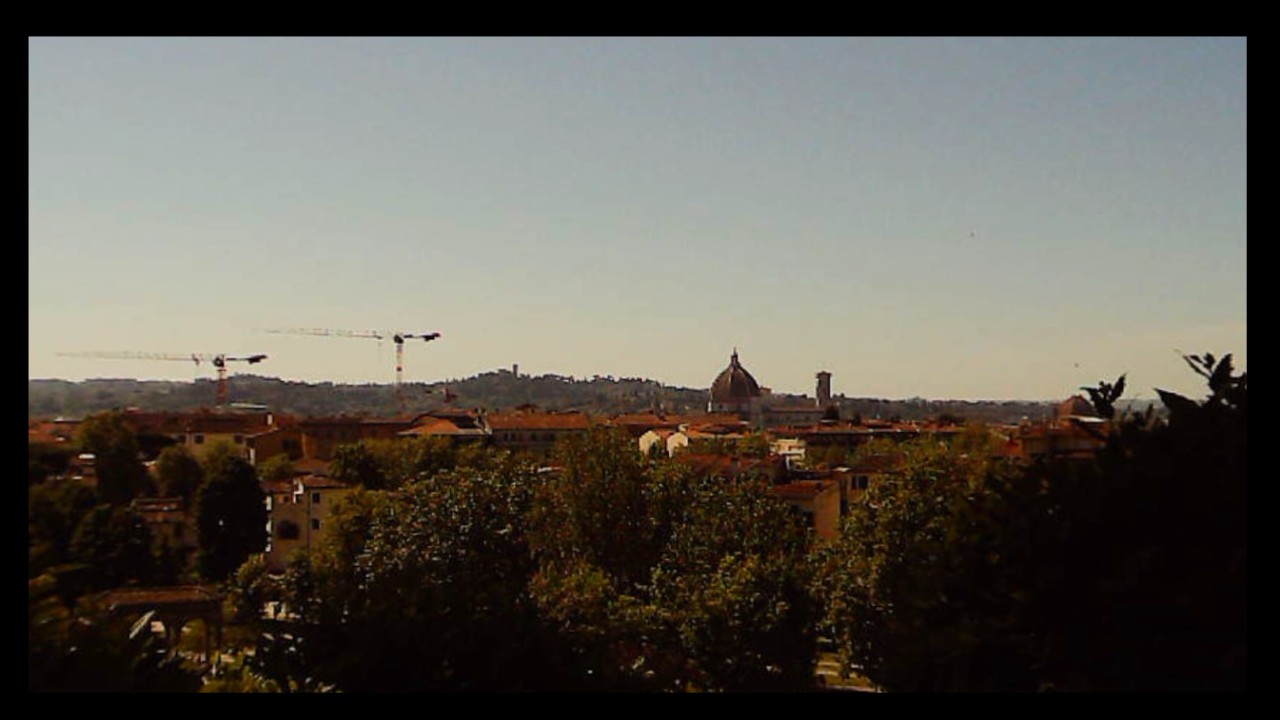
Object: Betafpv air75